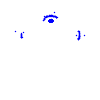
Particle: pion